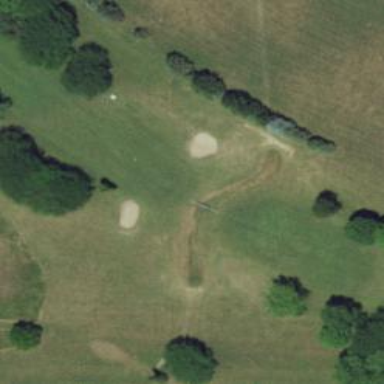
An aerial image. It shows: Golf hole.